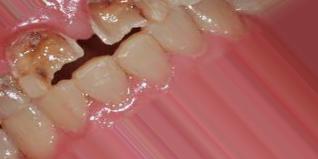
Condition: Caries